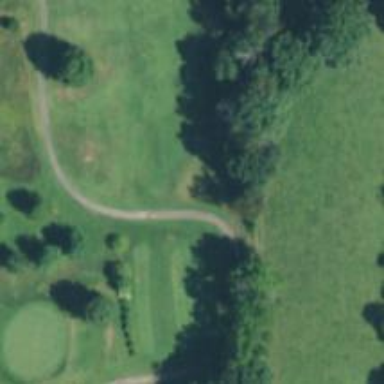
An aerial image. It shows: Path for both roads and golfers.